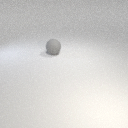
large gray rubber sphere